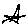
Label: star